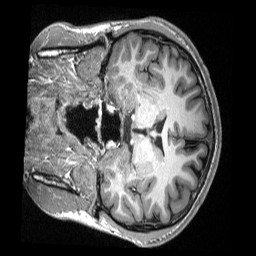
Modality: T1w
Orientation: coronal
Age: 20
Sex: male
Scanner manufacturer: siemens
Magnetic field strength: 3 T
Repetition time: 2.3 s
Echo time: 0.00308 s